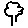
Label: tree